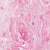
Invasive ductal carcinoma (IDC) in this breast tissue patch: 0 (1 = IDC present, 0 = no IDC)